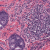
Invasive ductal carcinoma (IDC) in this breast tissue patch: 1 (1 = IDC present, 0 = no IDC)